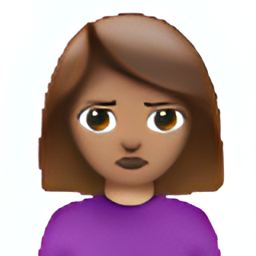
Name: person with pouting face
Emoji: 🙎🏽
Group: People & Body
Sub-group: person-gesture